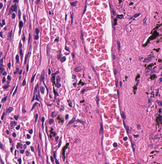
Tumor epithelial tissue: no
Tumor-associated stroma tissue: yes
Normal tissue: no